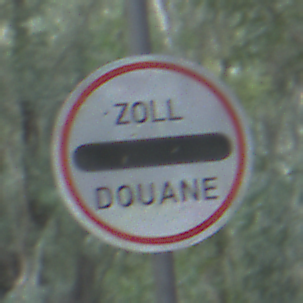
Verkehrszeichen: Zollstelle
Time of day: SunriseSunset
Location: Outdoor (Nature)
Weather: NotSpecified
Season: Autumn
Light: Natural